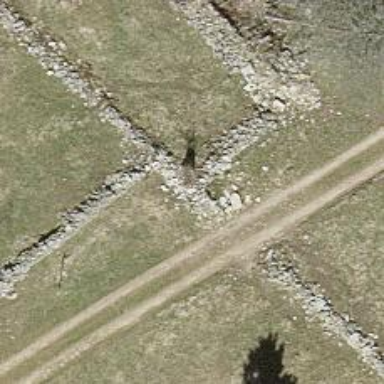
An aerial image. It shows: Dry stone wall barrier.